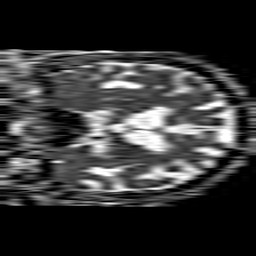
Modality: ADC
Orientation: coronal
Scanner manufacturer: philips
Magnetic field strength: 1.5 T
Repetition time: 4.6 s
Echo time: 0.08631 s